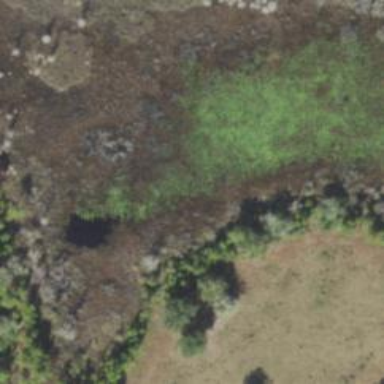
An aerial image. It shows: Marshy wetland area.